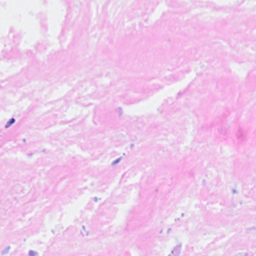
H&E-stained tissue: Breast